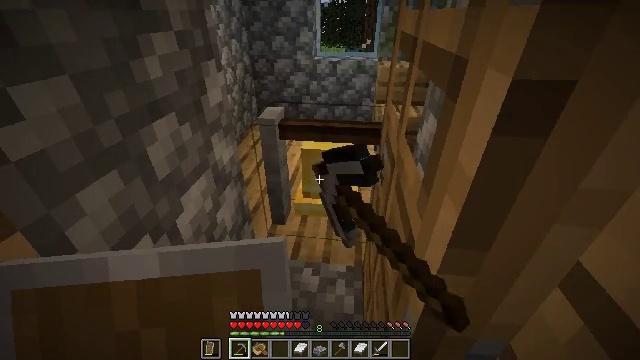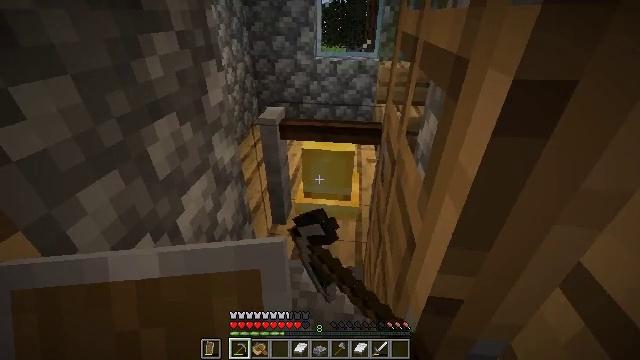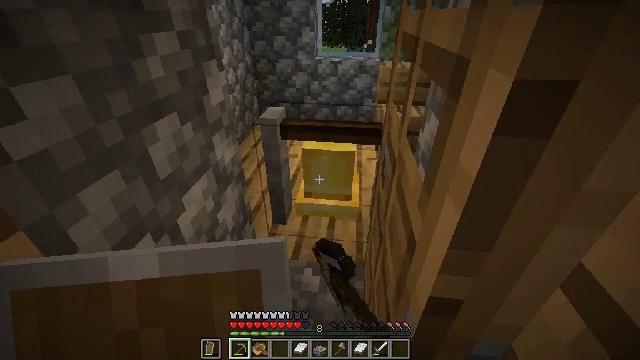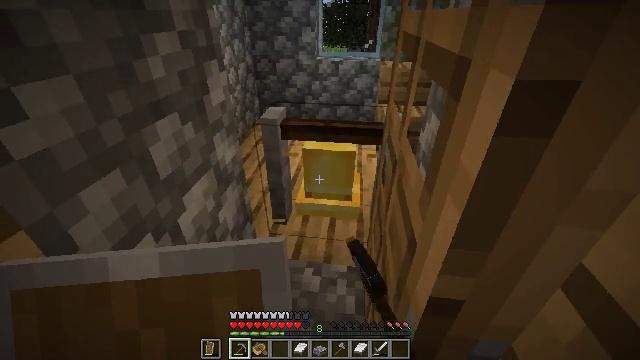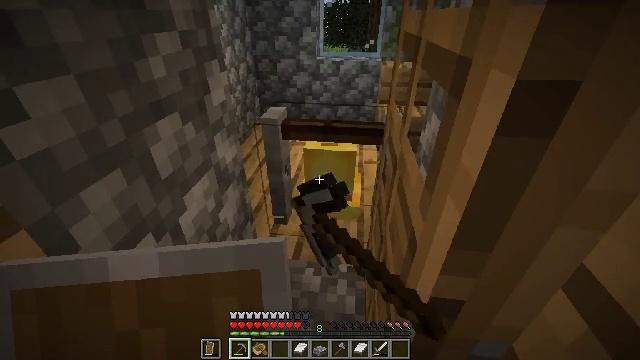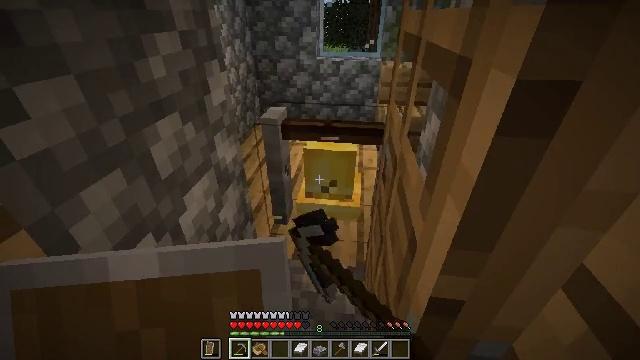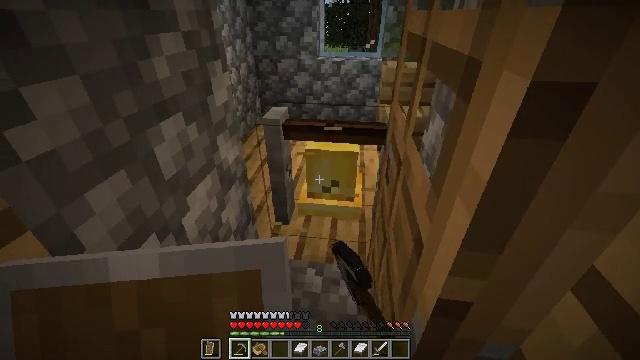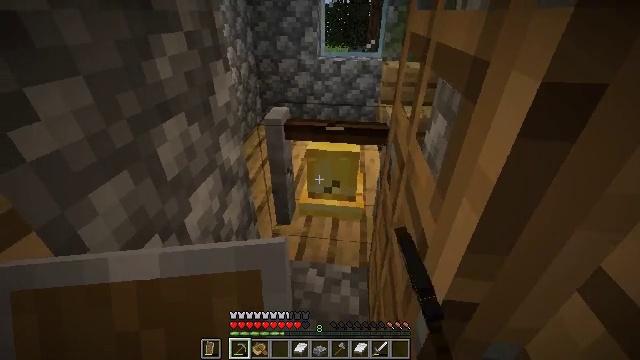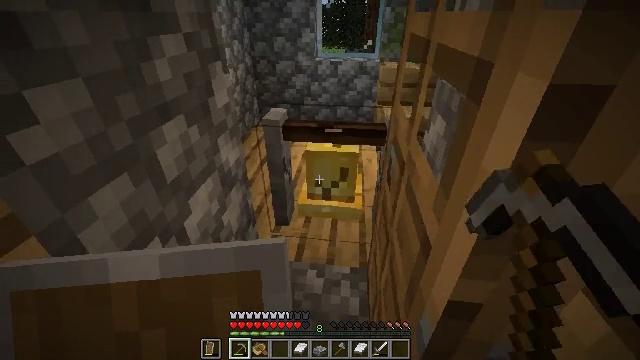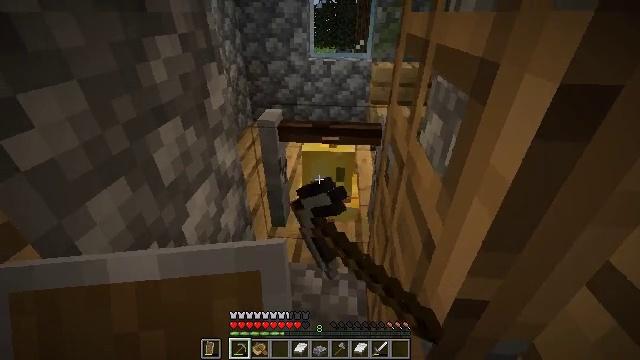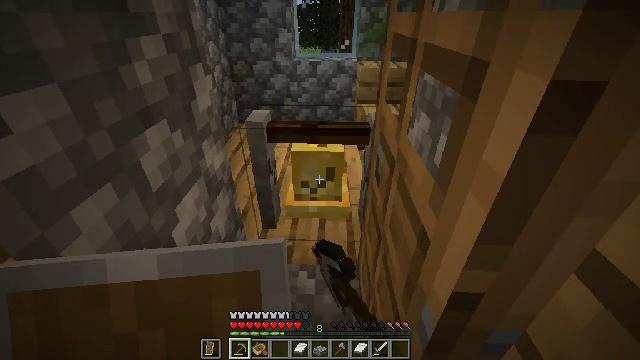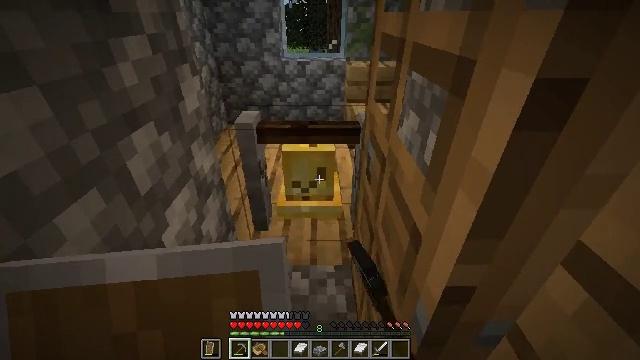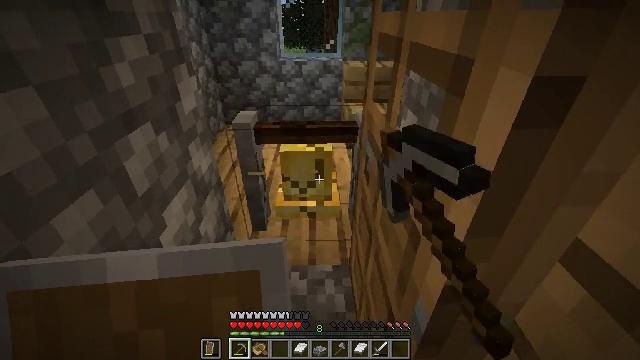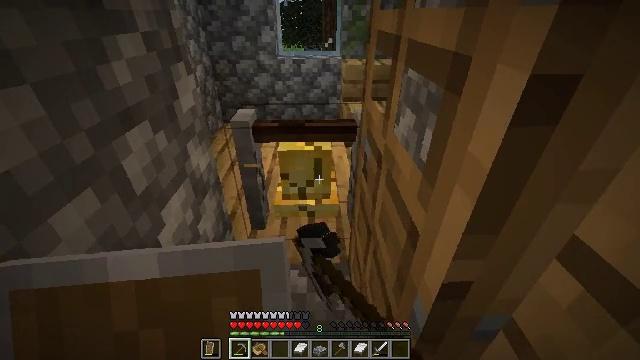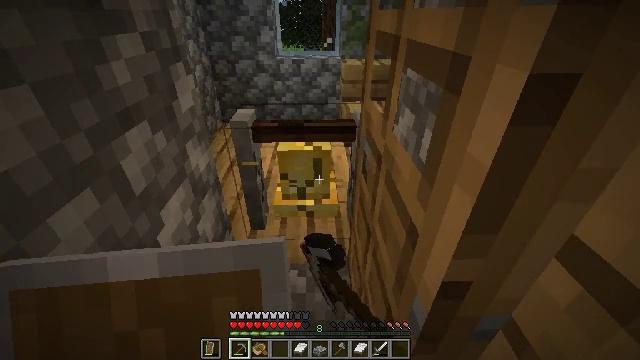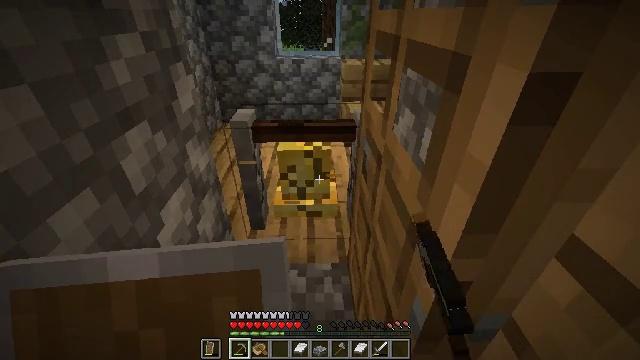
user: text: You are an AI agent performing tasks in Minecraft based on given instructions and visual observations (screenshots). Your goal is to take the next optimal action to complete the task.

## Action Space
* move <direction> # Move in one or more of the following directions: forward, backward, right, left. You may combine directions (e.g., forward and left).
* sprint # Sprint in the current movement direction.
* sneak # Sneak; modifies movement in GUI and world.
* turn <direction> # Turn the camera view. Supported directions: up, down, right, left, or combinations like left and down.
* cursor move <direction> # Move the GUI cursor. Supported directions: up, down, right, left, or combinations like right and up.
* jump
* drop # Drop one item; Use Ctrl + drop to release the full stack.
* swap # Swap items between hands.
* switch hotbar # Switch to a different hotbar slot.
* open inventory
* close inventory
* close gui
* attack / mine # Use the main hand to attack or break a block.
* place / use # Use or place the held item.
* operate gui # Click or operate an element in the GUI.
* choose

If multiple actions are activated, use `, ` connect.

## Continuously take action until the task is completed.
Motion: motion action
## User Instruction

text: Collect the bell.
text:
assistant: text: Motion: attack / mine
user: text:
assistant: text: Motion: attack / mine
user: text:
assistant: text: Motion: attack / mine
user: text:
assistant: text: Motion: attack / mine
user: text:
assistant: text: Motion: attack / mine
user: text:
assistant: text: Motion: move forward, attack / mine
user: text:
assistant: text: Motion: move forward, attack / mine
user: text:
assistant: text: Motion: move forward, attack / mine
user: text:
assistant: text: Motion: turn right, attack / mine
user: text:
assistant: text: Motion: turn right, attack / mine
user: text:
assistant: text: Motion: turn right, attack / mine
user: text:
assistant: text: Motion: attack / mine
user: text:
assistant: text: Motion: attack / mine
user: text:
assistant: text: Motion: attack / mine
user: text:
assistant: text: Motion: attack / mine
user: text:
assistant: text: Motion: attack / mine
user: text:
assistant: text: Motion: turn left, attack / mine
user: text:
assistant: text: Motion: attack / mine
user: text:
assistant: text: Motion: attack / mine
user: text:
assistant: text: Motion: attack / mine
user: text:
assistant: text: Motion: attack / mine
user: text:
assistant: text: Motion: attack / mine
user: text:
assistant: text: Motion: attack / mine
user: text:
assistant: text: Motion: attack / mine
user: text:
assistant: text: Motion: attack / mine
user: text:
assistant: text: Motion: attack / mine
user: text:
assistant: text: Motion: attack / mine
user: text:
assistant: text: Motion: attack / mine
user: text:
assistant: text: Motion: attack / mine
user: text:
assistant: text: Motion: attack / mine